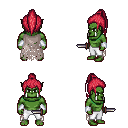
a pixel art fantasy rpg character, male body template, orc, green skin, gray tattered cape, white pants, ruby red long topknot hairstyle, white cloth bracers, dagger, four views (front, back, left, right), 2x2 character sprite sheet, small pixel art, hard edges, no anti-aliasing